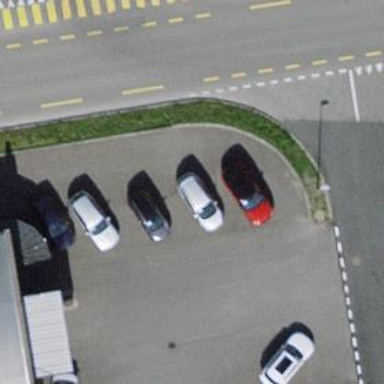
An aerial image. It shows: Charging station.